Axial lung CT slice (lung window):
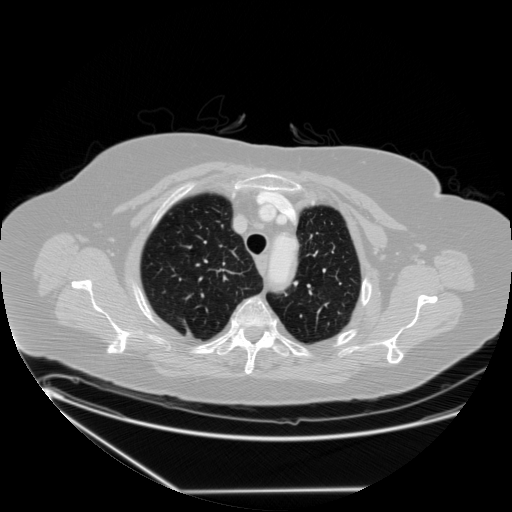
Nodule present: no